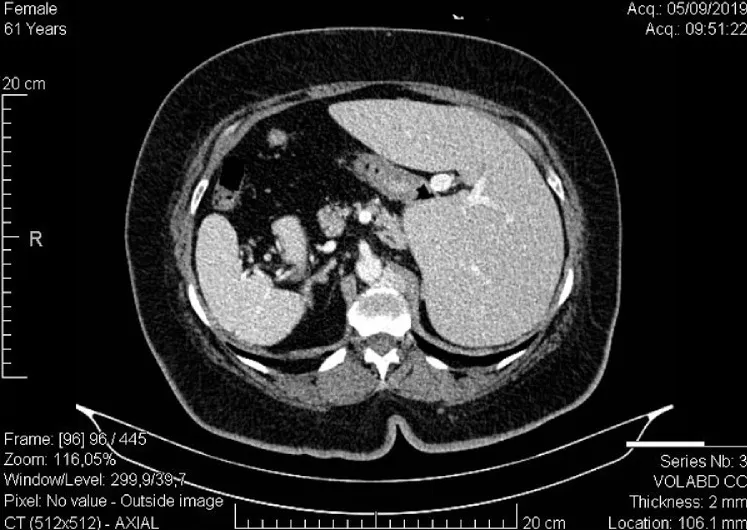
CT scan of the upper abdomen of the patient.
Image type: radiology (ct)